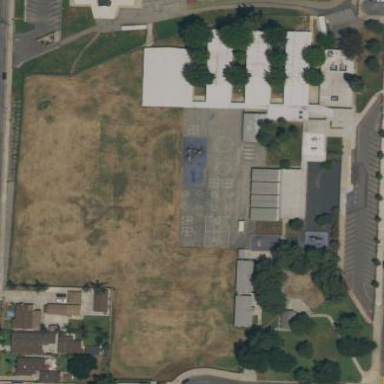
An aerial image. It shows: School.